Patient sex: M
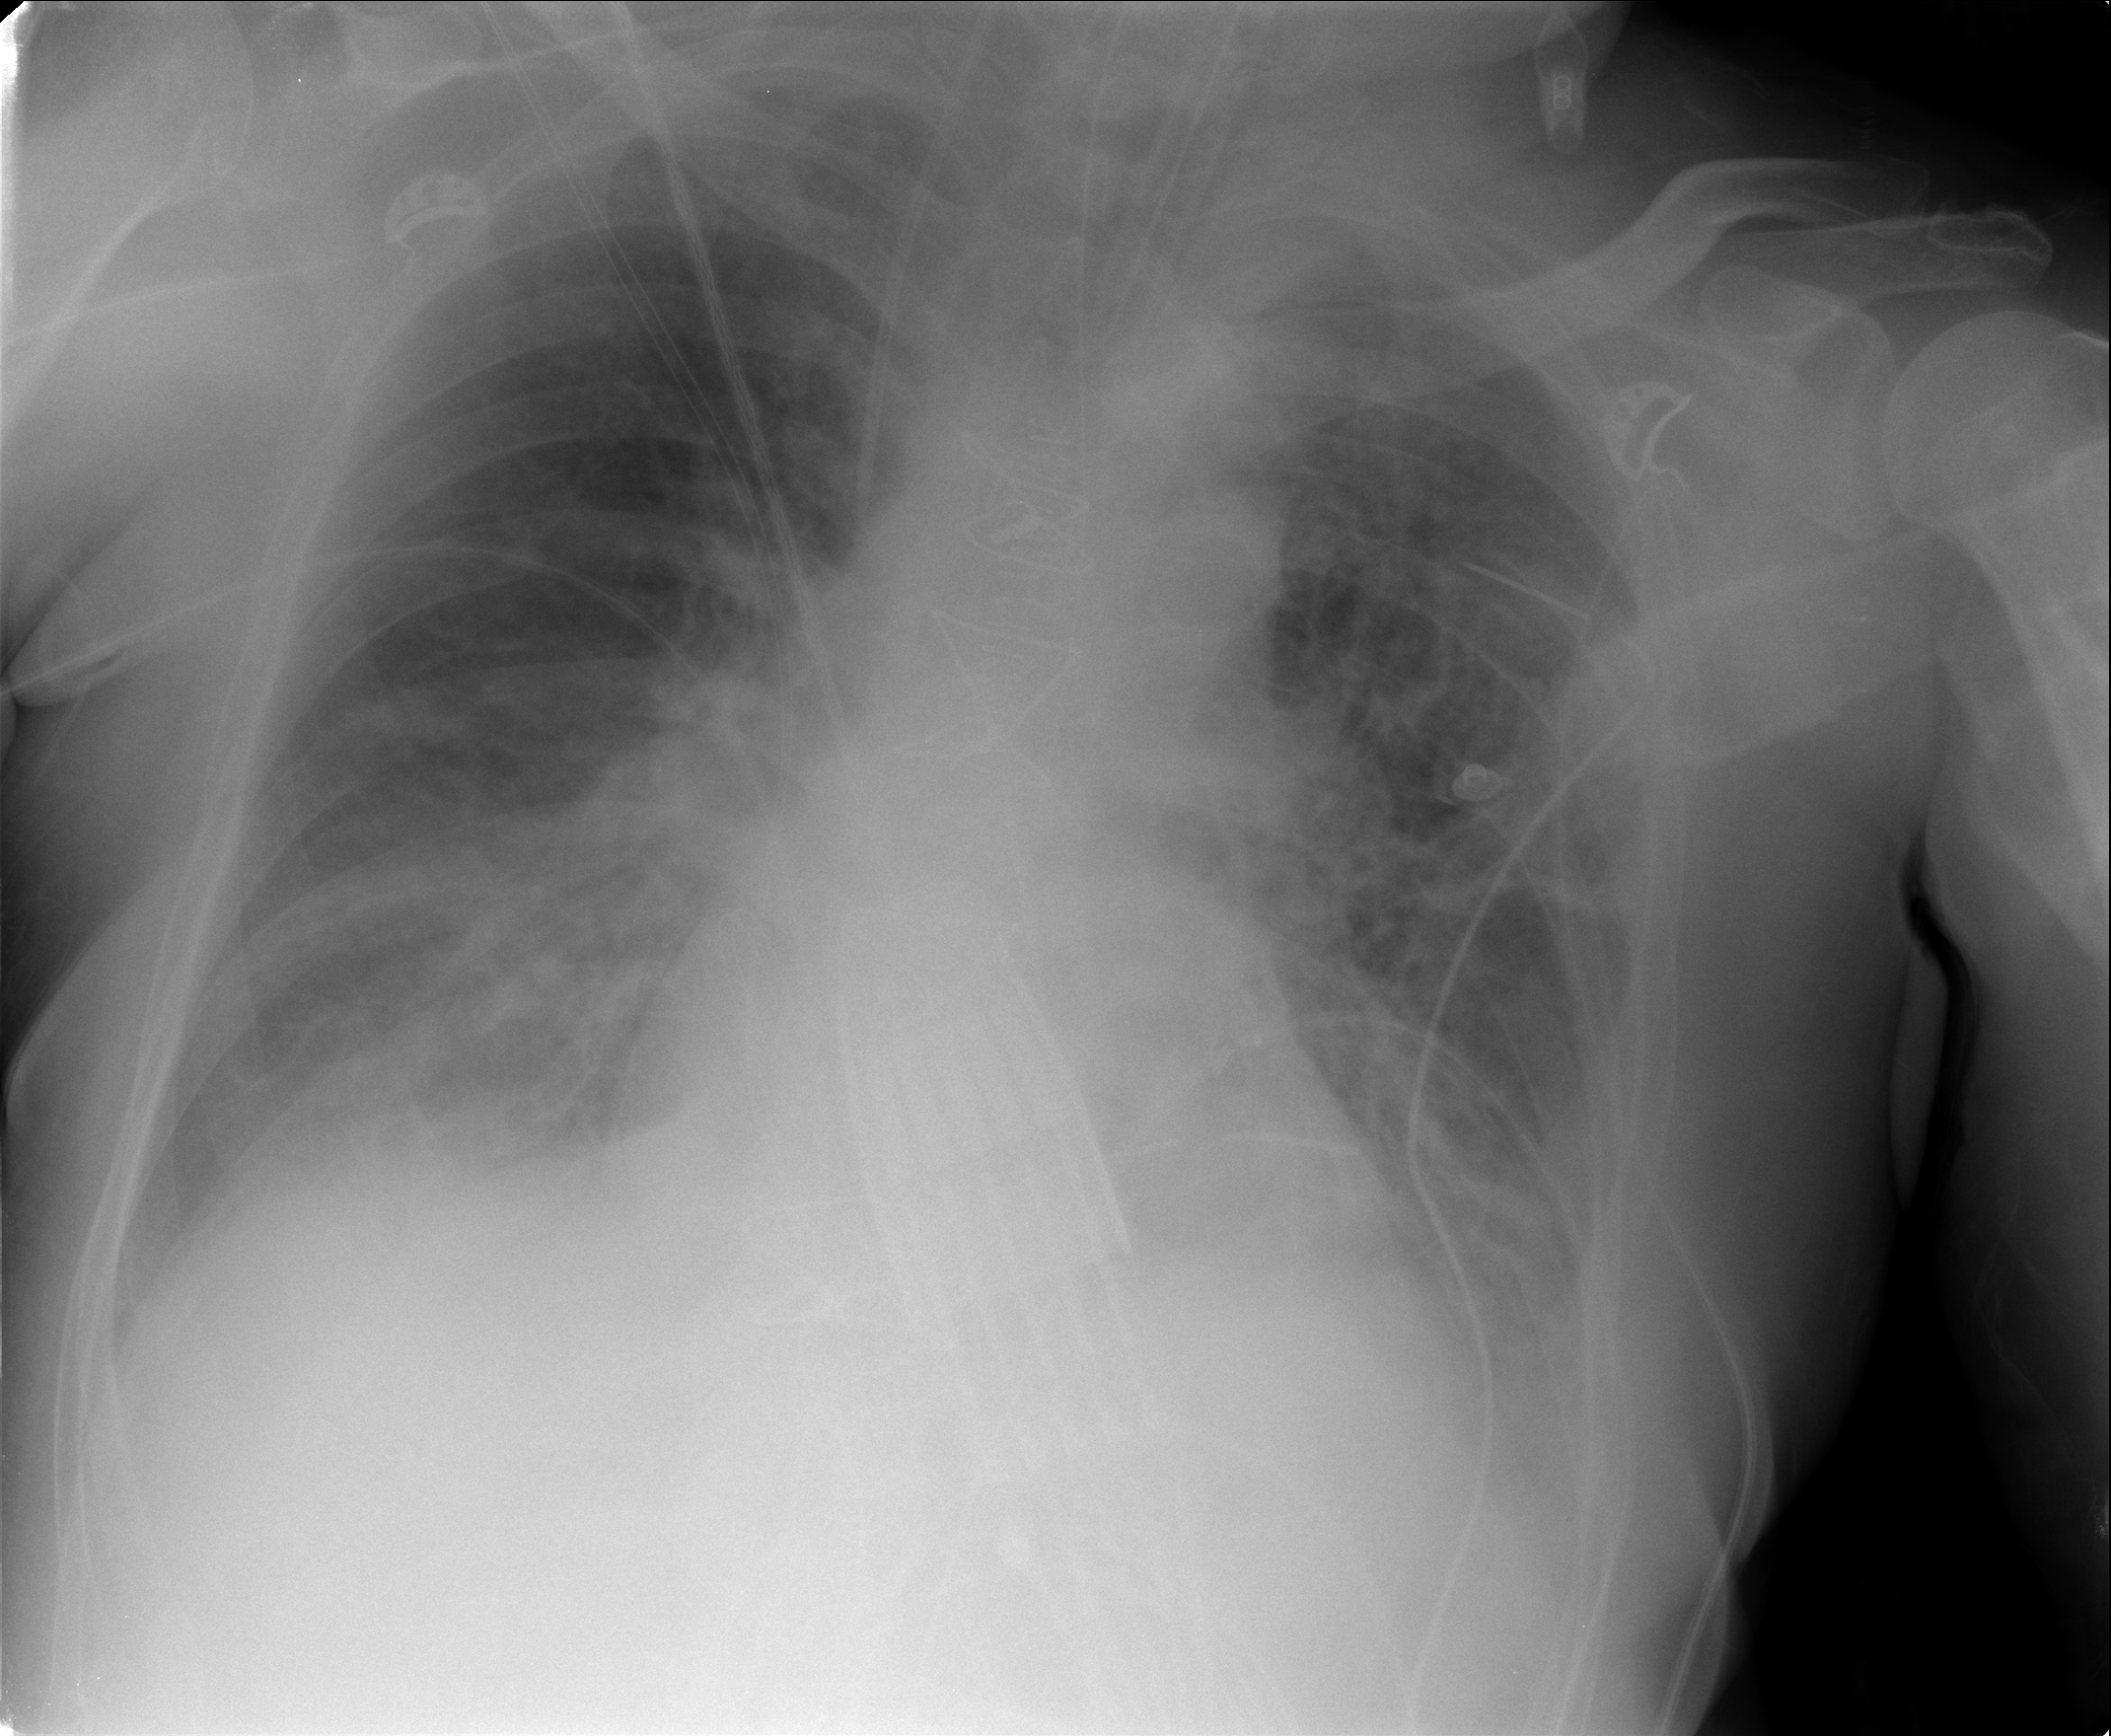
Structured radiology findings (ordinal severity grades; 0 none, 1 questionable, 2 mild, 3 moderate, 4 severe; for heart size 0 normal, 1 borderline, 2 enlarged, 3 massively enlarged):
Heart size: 0
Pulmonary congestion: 2
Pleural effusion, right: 2
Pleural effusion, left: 2
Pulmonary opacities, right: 2
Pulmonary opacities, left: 2
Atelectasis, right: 2
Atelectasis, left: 2